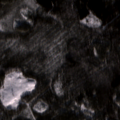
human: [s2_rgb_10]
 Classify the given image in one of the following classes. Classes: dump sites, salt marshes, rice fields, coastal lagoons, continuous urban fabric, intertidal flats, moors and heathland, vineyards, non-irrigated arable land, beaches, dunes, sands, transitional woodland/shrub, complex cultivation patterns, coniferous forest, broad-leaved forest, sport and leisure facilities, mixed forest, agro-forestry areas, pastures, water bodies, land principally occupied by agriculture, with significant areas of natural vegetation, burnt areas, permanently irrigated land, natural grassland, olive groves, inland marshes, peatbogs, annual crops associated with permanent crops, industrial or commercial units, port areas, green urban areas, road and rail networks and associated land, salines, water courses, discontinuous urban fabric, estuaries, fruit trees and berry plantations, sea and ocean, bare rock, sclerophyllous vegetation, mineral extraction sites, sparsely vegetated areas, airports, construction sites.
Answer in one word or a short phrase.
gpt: coniferous forest, mixed forest